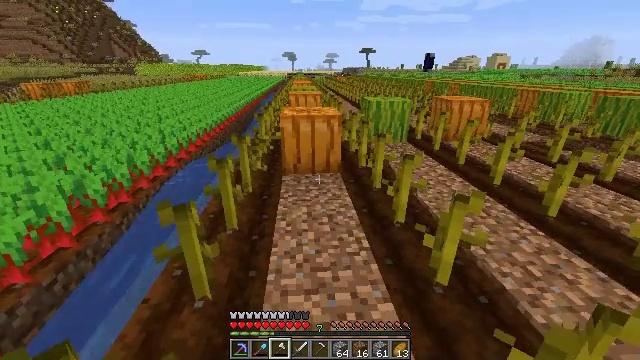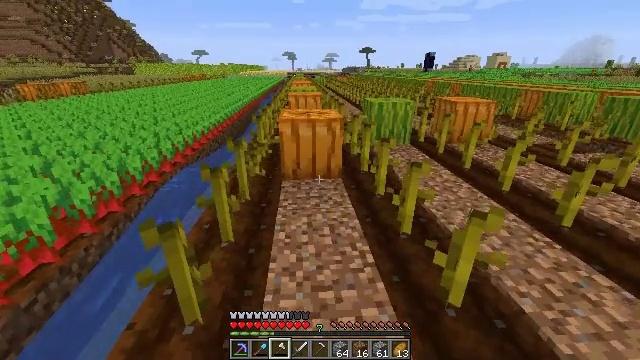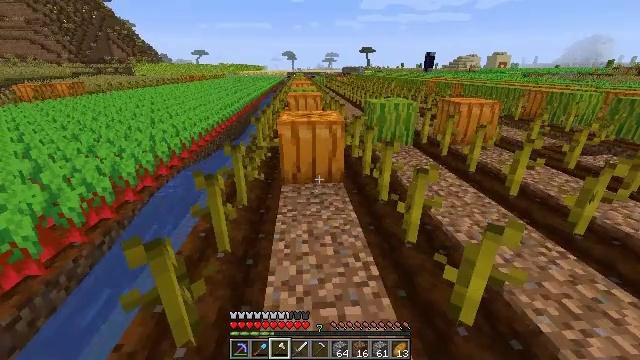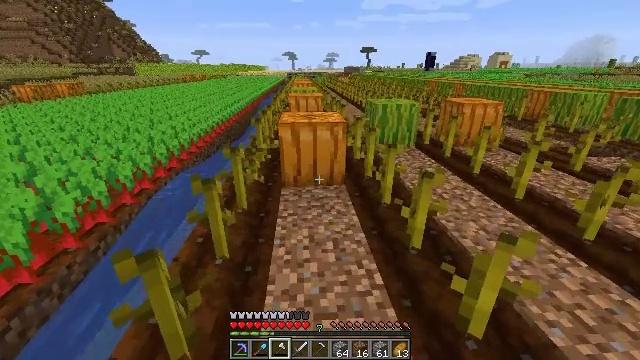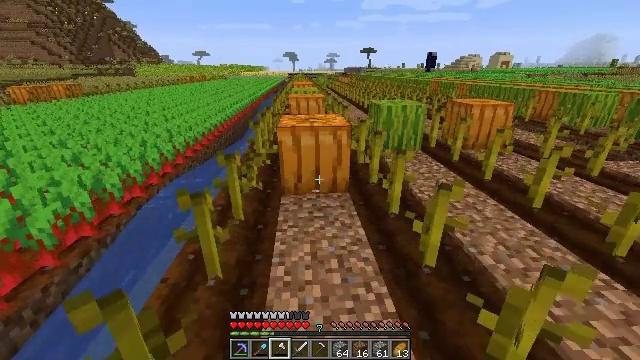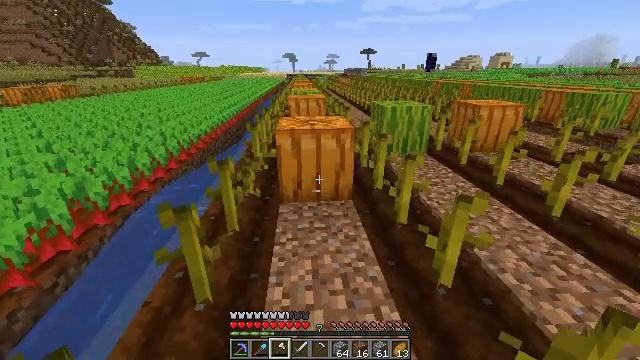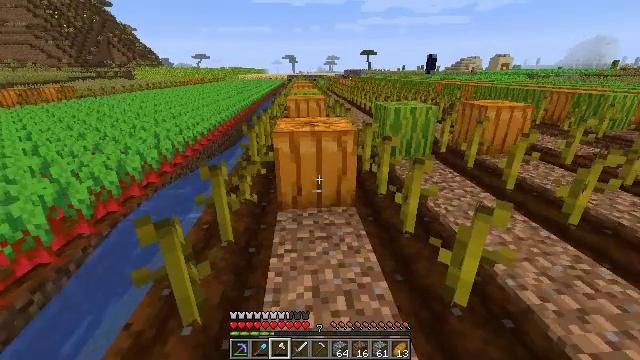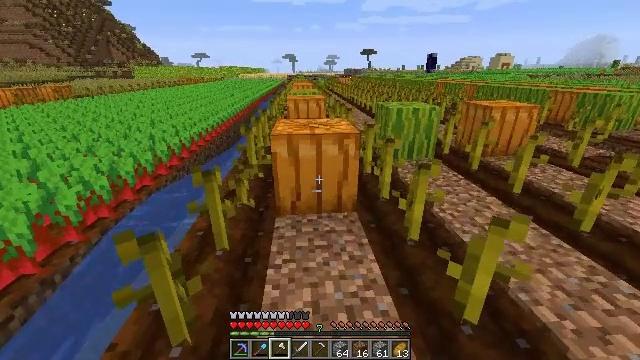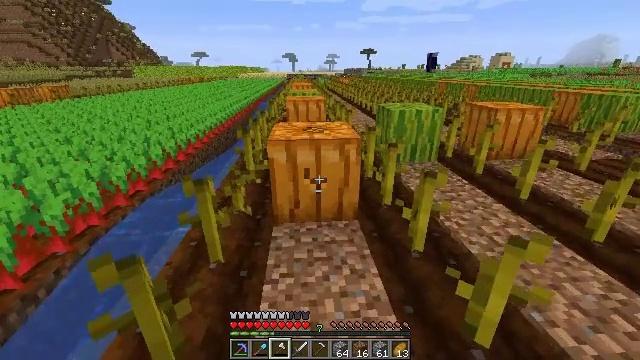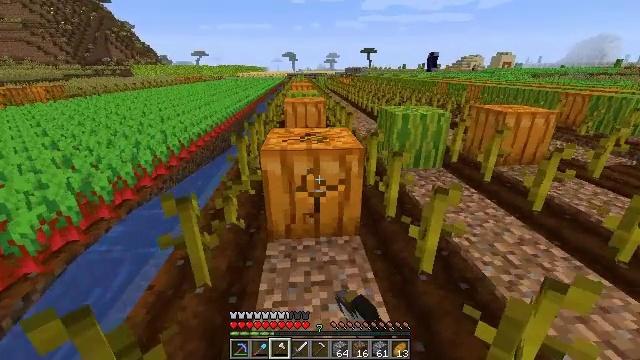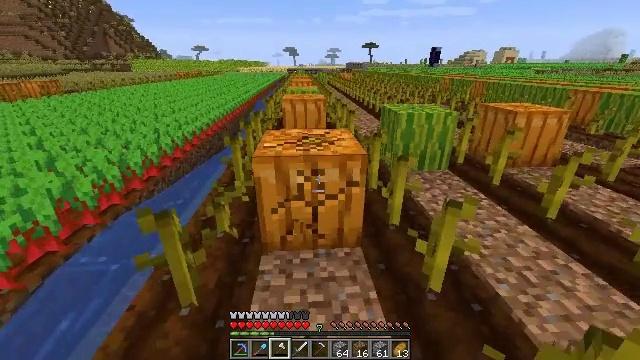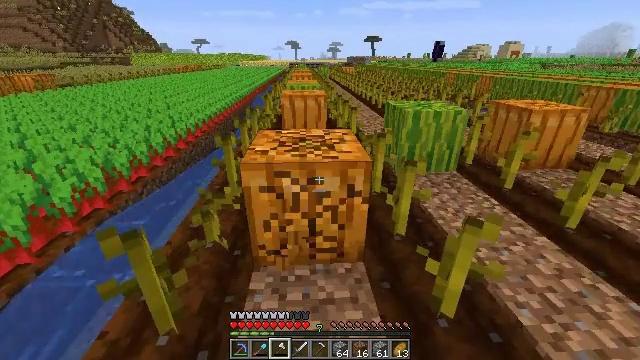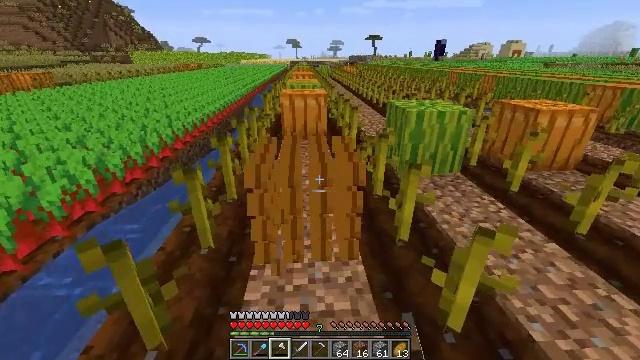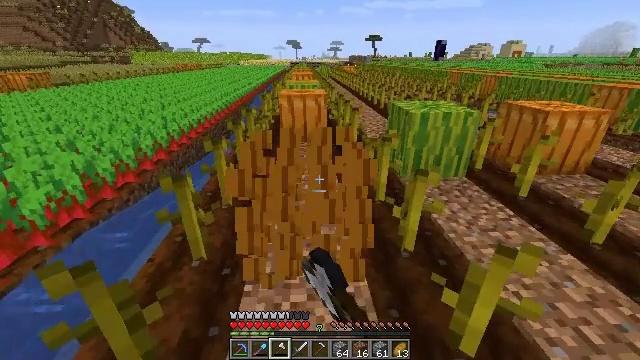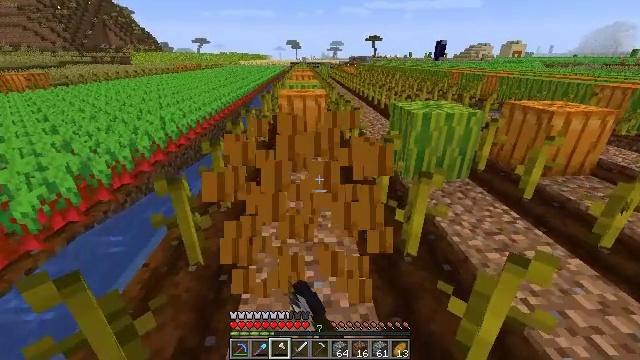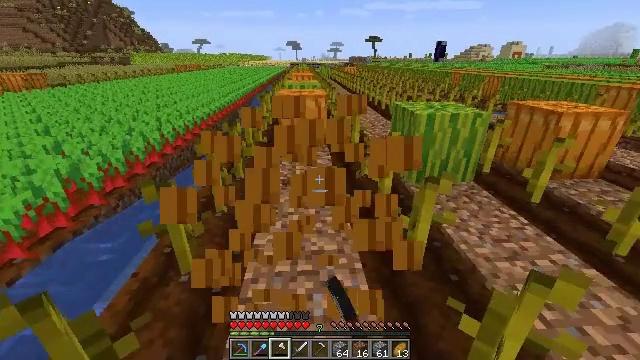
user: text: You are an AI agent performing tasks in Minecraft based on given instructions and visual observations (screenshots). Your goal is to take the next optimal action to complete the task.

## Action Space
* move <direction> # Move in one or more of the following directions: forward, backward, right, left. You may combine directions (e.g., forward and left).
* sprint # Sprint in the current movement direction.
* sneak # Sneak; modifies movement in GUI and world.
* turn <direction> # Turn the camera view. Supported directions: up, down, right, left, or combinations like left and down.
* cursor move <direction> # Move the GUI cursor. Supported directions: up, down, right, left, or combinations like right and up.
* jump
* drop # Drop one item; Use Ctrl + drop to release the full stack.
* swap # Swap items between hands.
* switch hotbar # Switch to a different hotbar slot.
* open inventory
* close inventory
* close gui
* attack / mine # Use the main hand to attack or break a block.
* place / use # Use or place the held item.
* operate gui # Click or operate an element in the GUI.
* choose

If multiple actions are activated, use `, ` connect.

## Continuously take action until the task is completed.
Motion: motion action
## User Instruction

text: Break the pumpkin to collect it.
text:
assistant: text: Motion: move forward
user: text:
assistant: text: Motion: move forward
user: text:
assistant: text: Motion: move forward
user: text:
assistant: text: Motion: move forward
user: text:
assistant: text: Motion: move forward
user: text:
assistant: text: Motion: move forward
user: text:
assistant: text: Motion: move forward
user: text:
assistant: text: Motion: move forward, attack / mine
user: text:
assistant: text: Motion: move forward, attack / mine
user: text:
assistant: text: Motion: move forward, attack / mine
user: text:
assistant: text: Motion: move forward, turn down, attack / mine
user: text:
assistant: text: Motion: move forward, attack / mine
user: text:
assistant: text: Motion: attack / mine
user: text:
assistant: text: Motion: attack / mine
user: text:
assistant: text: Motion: move forward, attack / mine
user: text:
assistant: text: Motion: move forward, attack / mine
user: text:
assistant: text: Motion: move forward, attack / mine
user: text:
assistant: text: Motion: move forward, attack / mine
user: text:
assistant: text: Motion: move forward, turn up
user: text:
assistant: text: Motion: move forward, turn up
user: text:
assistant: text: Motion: move forward
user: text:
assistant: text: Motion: move forward
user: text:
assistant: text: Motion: move forward
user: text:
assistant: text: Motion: move forward
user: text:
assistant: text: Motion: move forward
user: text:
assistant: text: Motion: move forward
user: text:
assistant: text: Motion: move forward, attack / mine
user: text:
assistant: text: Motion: move forward, attack / mine
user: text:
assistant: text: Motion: move forward, attack / mine
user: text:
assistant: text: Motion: move forward, attack / mine